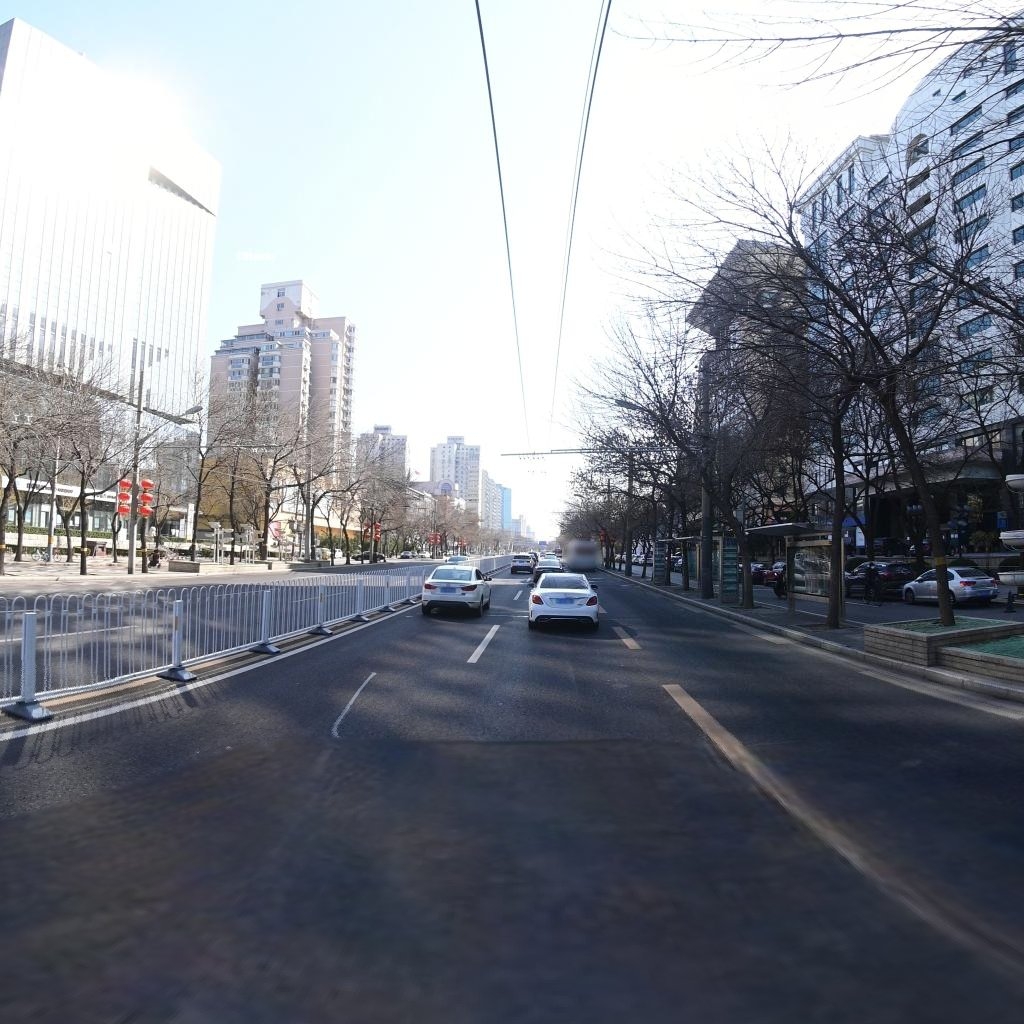
Region: Chaoyang
Road damage annotations: longitudinal patch, transverse patch